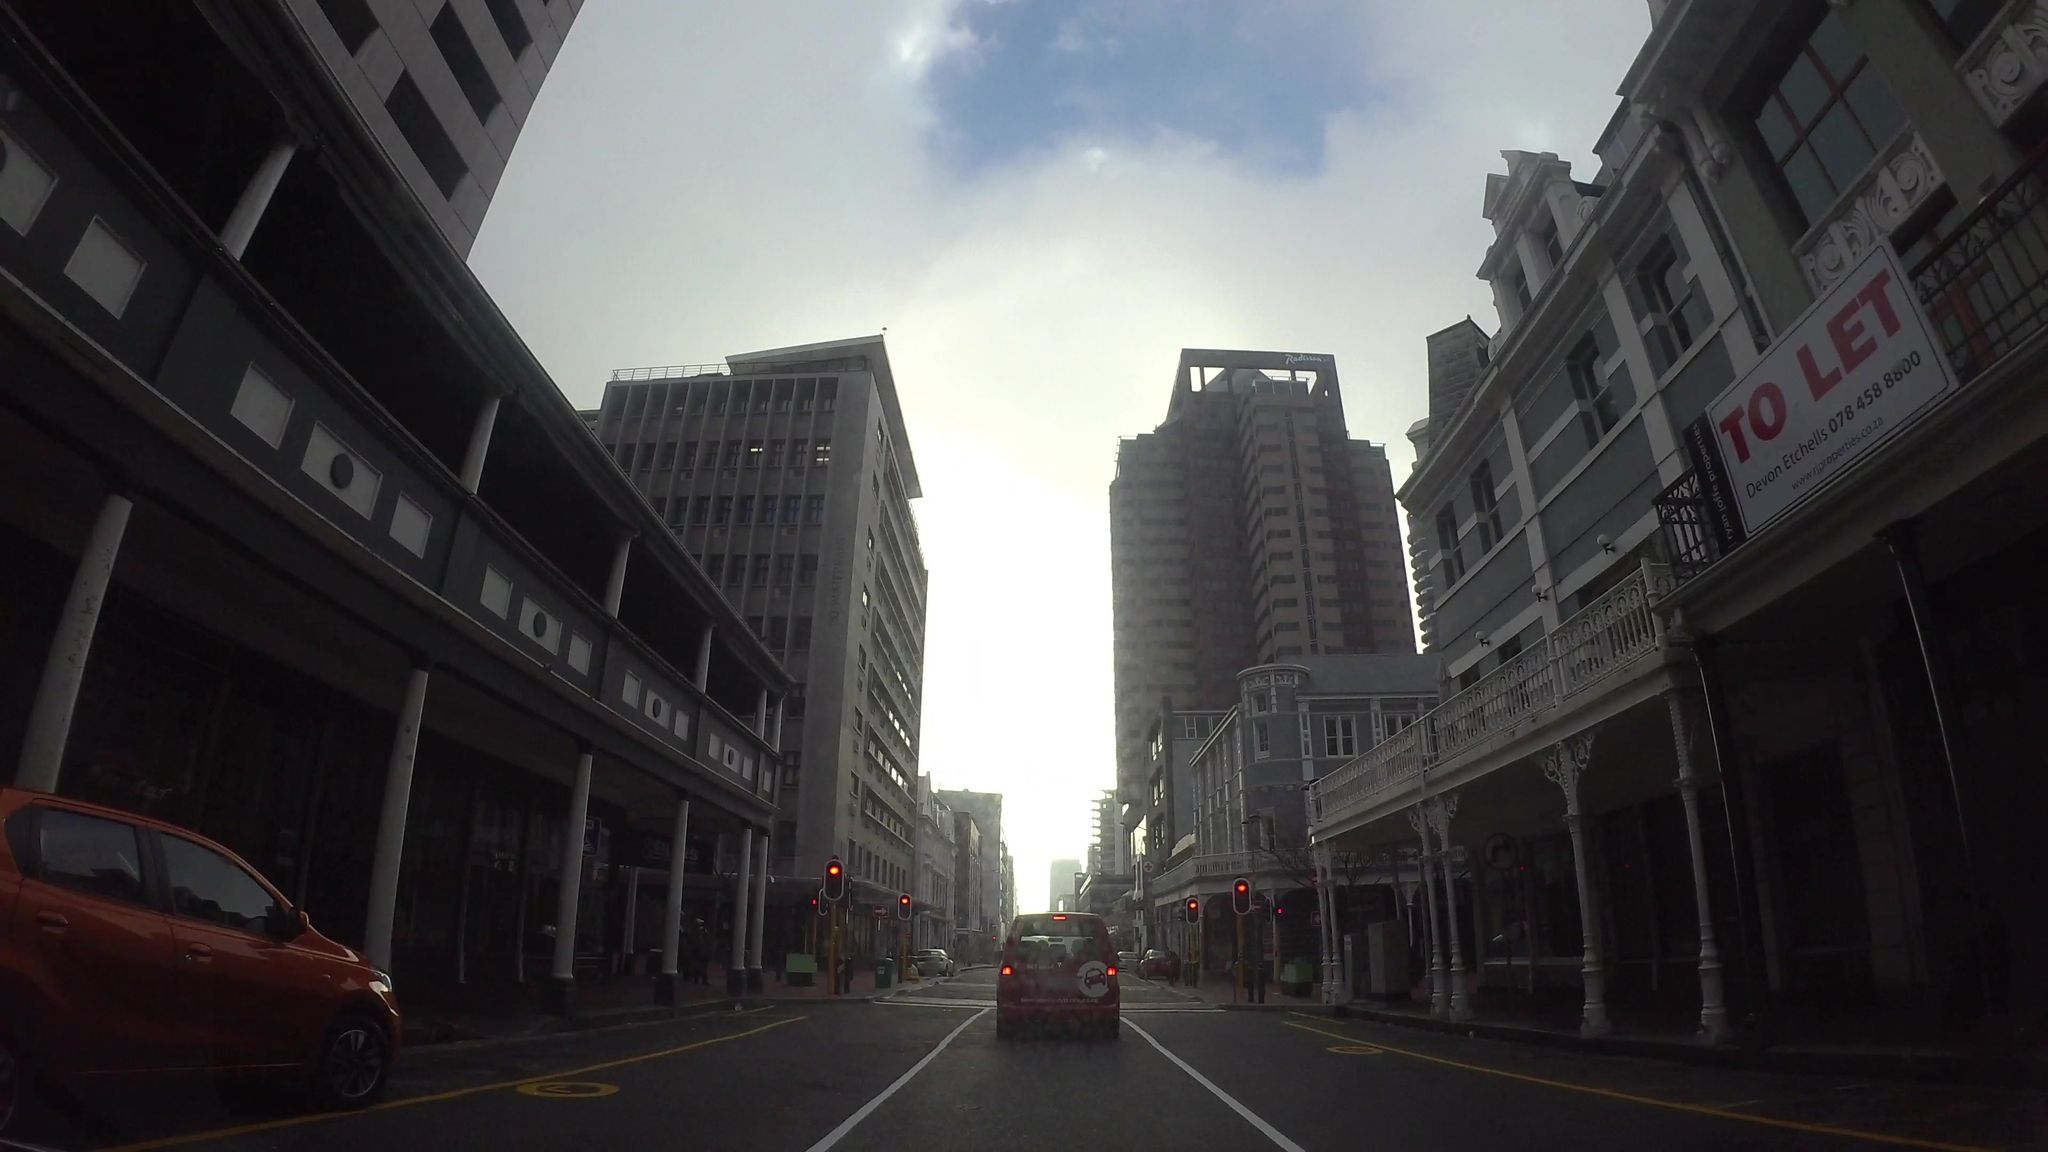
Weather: clear
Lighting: day
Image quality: good
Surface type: driving surface
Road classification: tertiary
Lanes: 3
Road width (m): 12.1
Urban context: urban centre
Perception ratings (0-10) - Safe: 3.34, Lively: 8.68, Beautiful: 7.95, Boring: 0.7, Depressing: 5.33, Wealthy: 7.66